Question: I have the following data:
'''
head(spca,3)
Axis 1 Axis 2 Axis 3 Axis 4 Axis 5
P2 0.41785706 -2.215135138 <PHONE> -1.90061886 1.42734543
P92 -3.<PHONE> 2.062759336 2.<PHONE> 0.34503630 -2.<PHONE>
P144 -4.68879566 2.090462774 3.<PHONE> 0.<PHONE> 1.046545319
head(coord,3)
Longitude Latitude
P2 35.13092 32.51011
P92 35.34025 32.55186
P144 35.47386 32.85336
'''
I create colours for the rows using the <URL> command from the 'adegenet' package. The command uses the spca table and translates it into the RGB system.
'''
plot(c(34.6,35.9),c(31.2,33.5),cex=.01, ylab="",xlab="")
colorplot(coord, spca1, axes=1:5, transp=TRUE, add=TRUE,cex=2.5)
'''

But I actually want to plot this on a 'ggplot' where colorplot does not work and I need colour gradients that represent the relationship of the rows as described by the 5 axis. So I wonder how I can create the colours like colorplot myself to use it in ggplot's 'geom_point'?
Any ideas?
Thanks
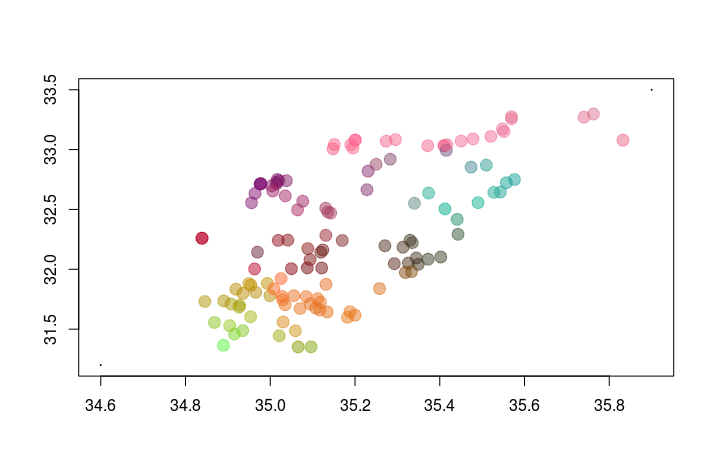
Answer: In lack of dataset for testing, this might still be possible to answer.
In order to find an answer to these types of question initially try '?colorplot' or 'help(colorplot)'. Look under the 'value section', which describes what the function returns for further use. Here we are told the function will return the colours used during the plotting.
'''
plot(c(34.6,35.9),c(31.2,33.5),cex=.01, ylab="",xlab="")
colours <- colorplot(coord, spca1, axes=1:5, transp=TRUE, add=TRUE,cex=2.5)
ggplot(data = coords)+geom_point(aes(x = <column 1 name>, y = <column 1 name>),
col = colours, size = 2.5)
'''
should give you the same (or a similar) answer (change the coordinates in the 'aes(...)' argument to match your data, and change the size to your liking).